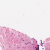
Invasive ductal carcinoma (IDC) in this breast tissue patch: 0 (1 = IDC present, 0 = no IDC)